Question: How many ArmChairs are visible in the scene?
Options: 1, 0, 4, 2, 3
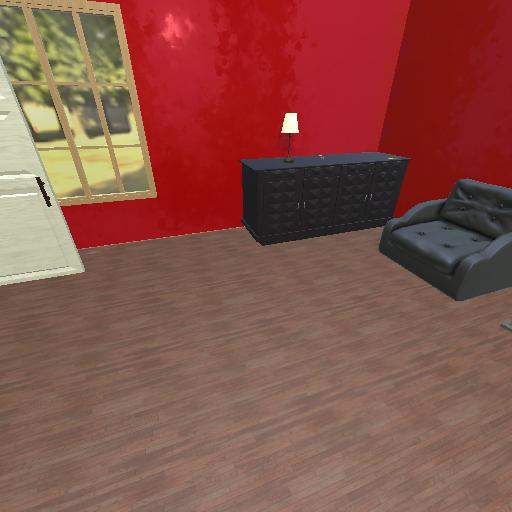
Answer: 1